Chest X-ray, AP view. Patient: 62 years old, sex F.
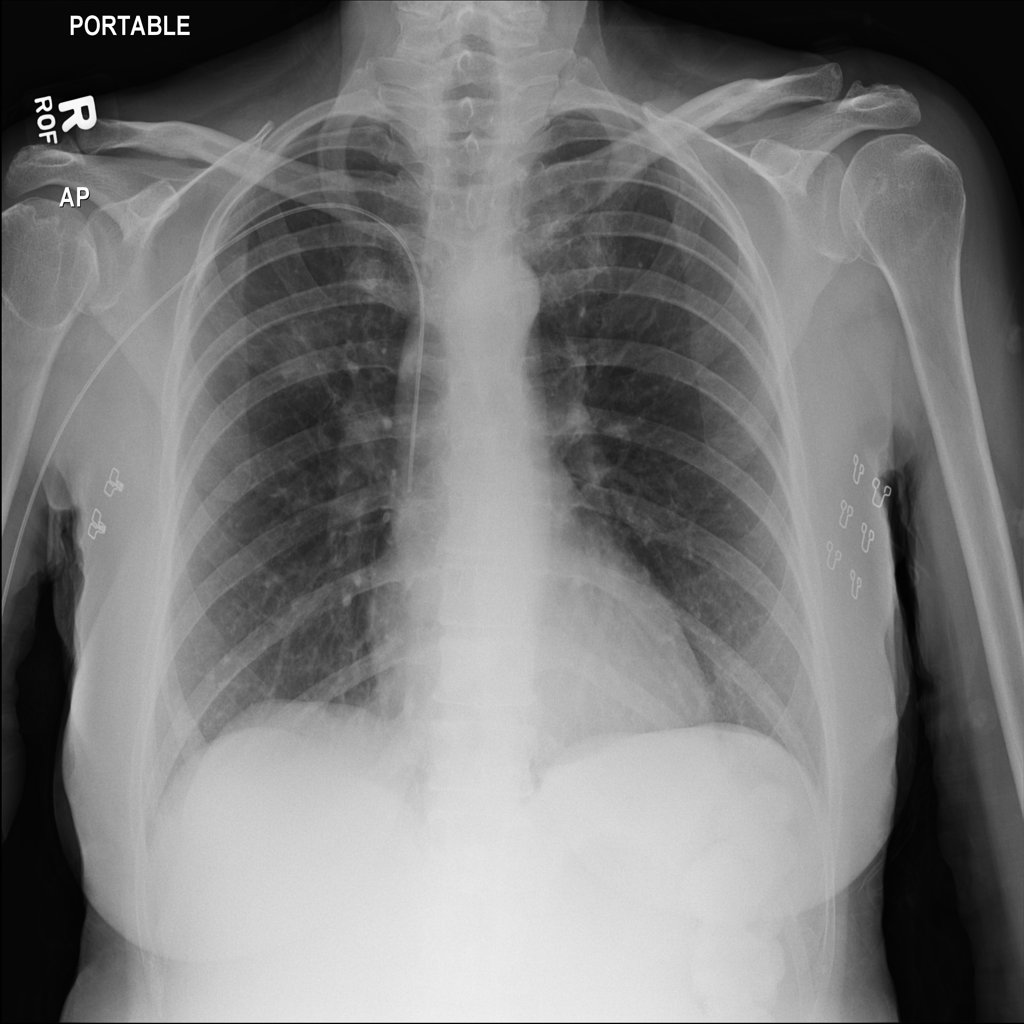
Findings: No Finding